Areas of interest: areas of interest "Chencun Cultural Square"
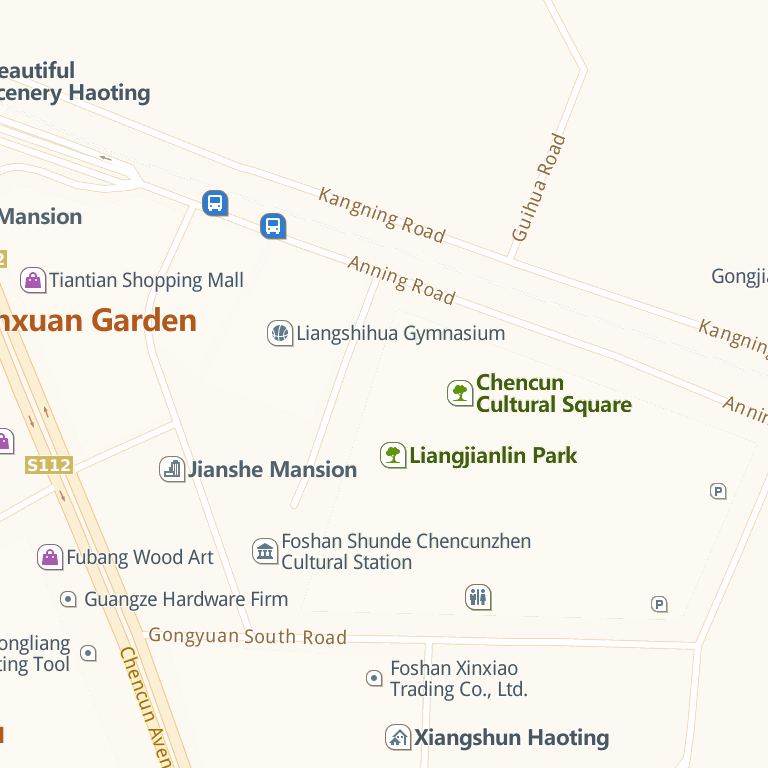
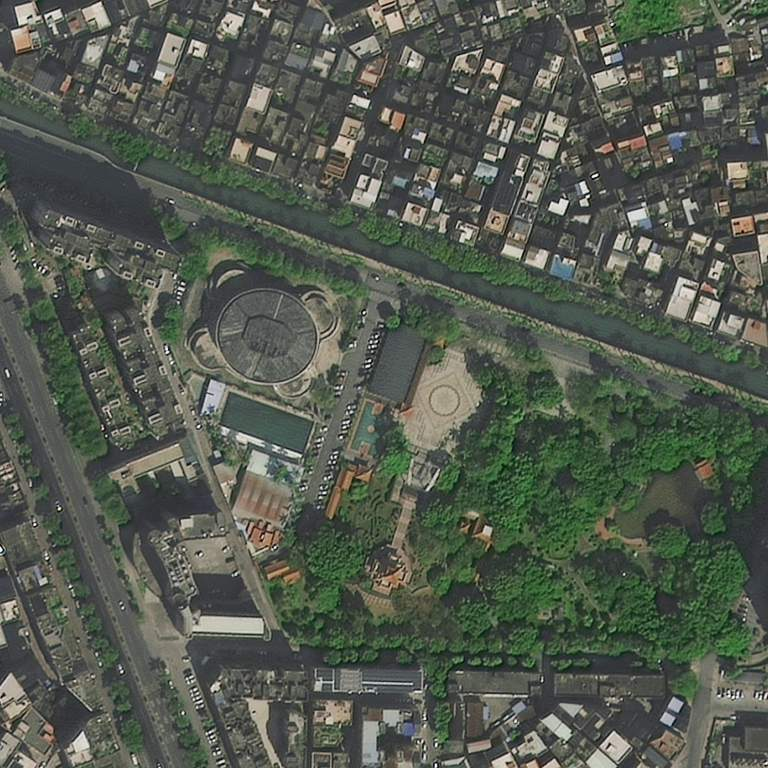